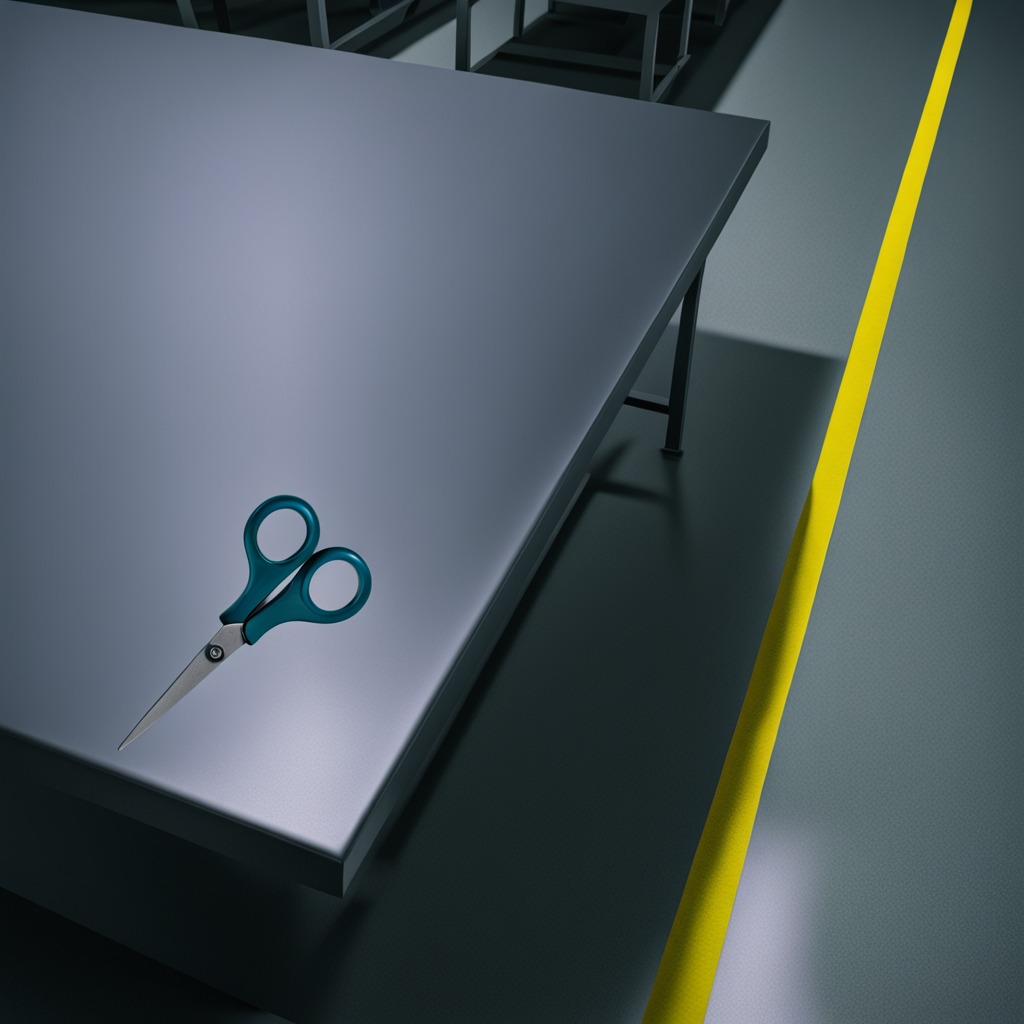
A scissor lying on the table in a railway signal maintenance room.